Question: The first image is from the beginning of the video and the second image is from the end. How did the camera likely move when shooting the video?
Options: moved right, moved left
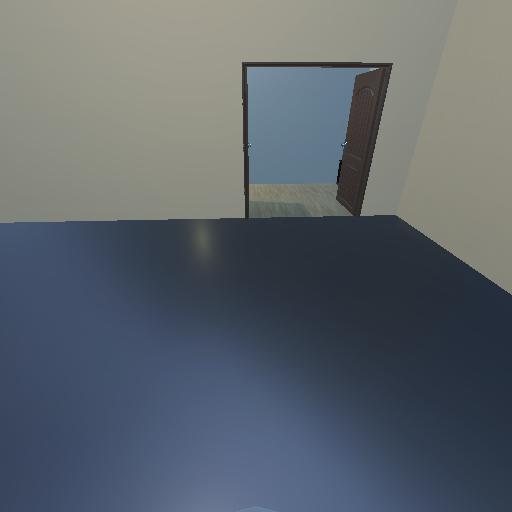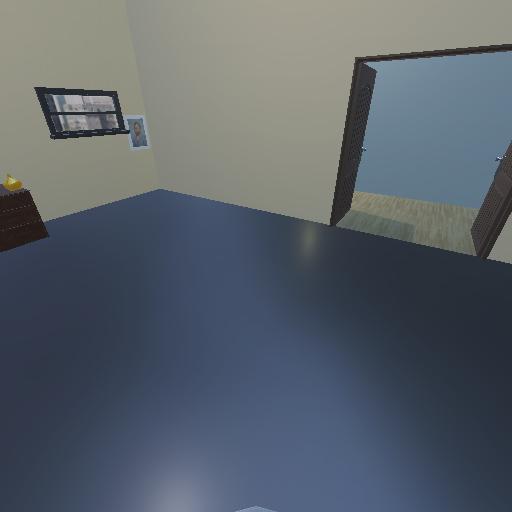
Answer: moved right